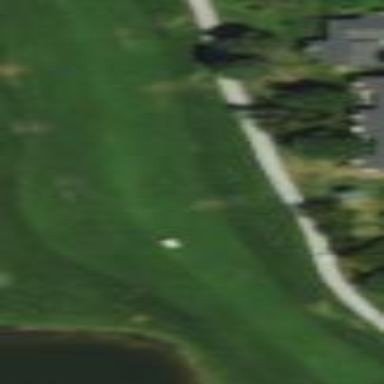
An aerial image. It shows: Well-maintained fairway on recreation ground used for golfing. The grass is neatly mown.